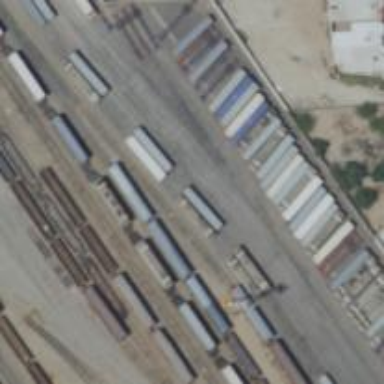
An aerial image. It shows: Railway siding for service.